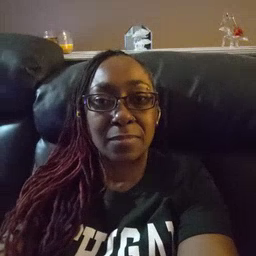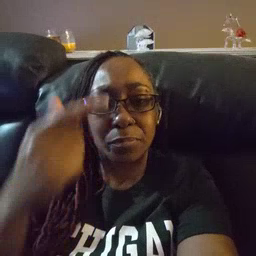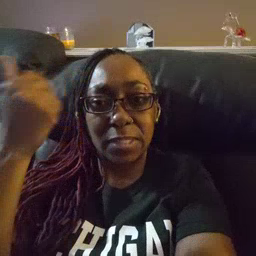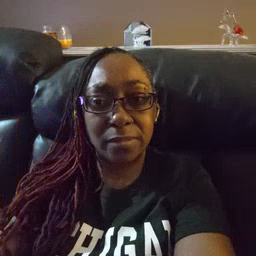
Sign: because